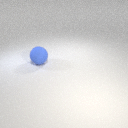
large blue rubber sphere